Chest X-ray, PA view. Patient: 62 years old, sex M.
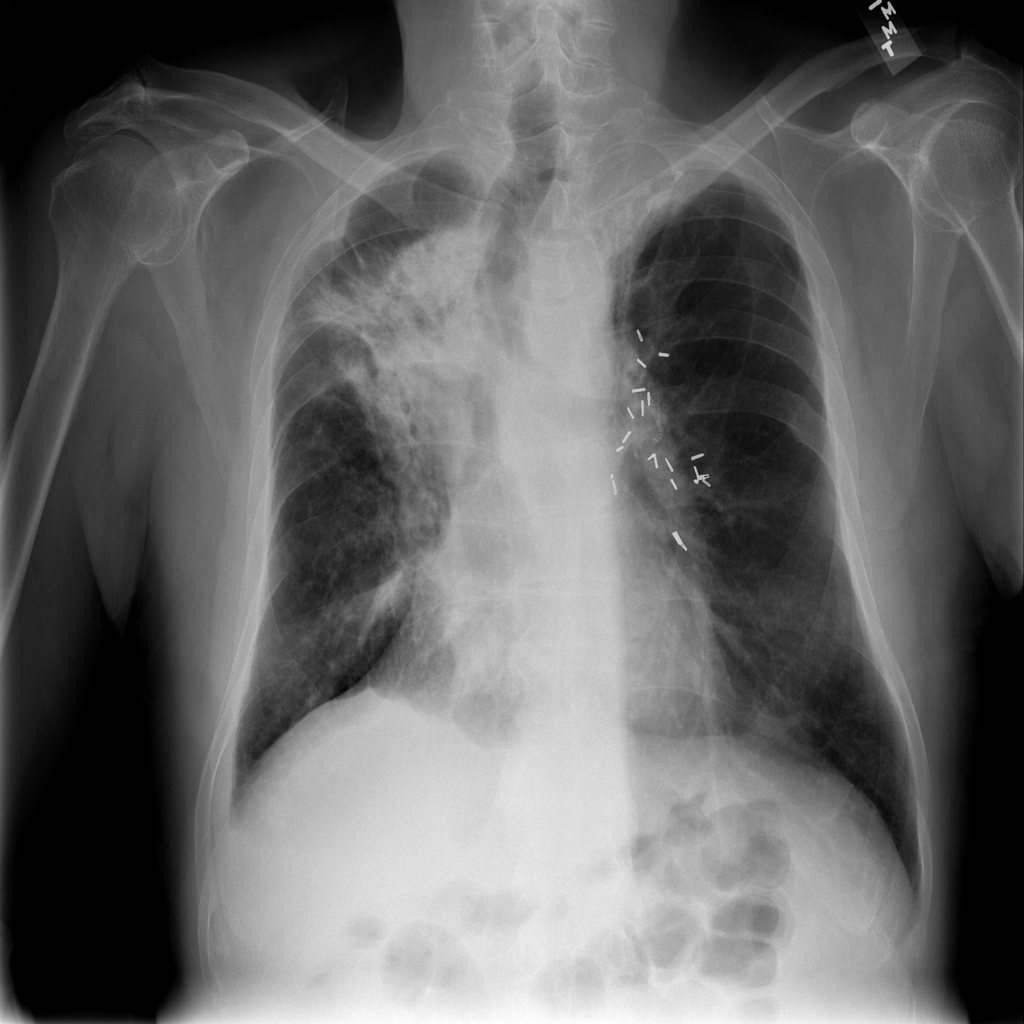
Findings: No Finding